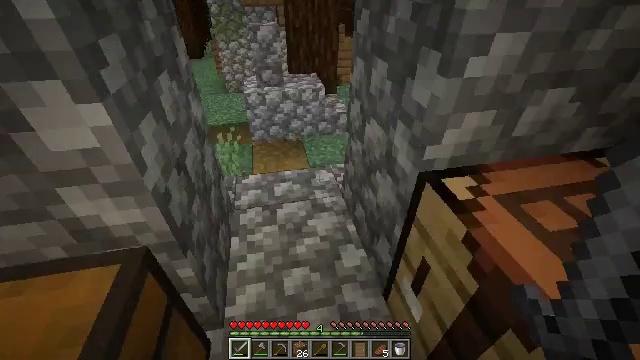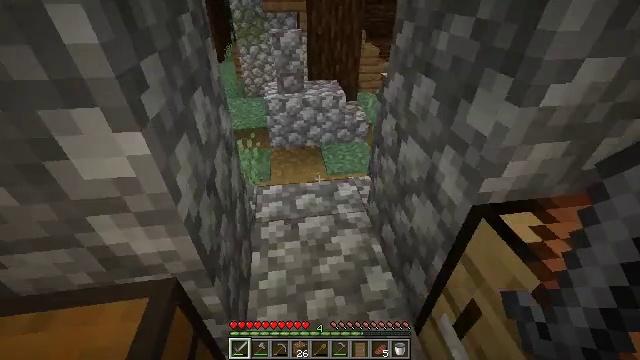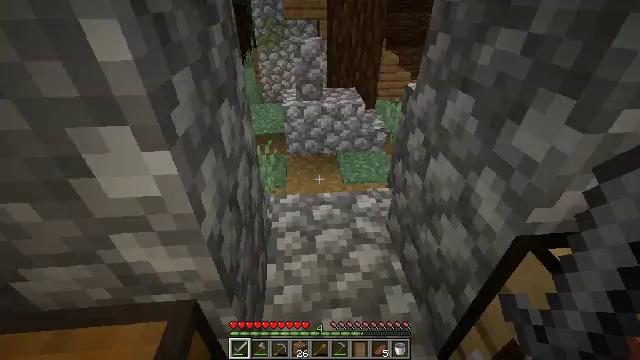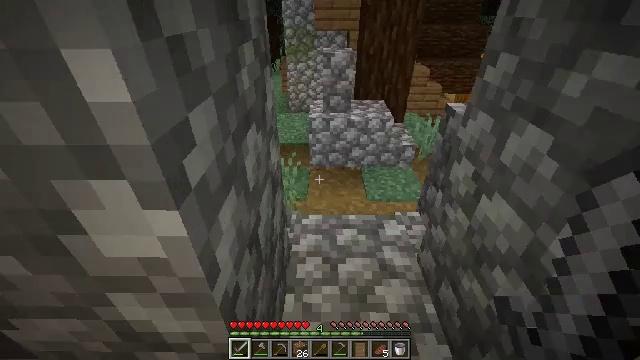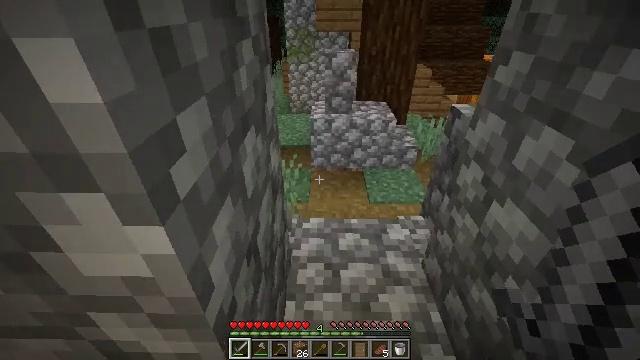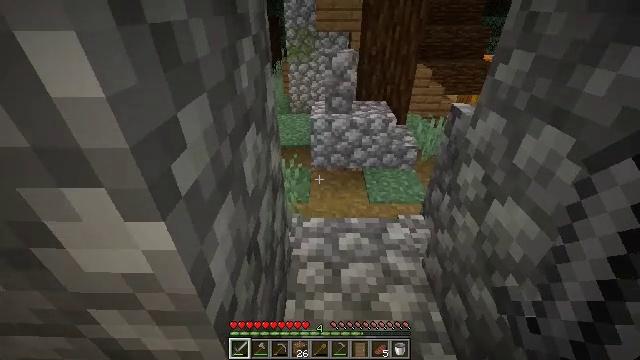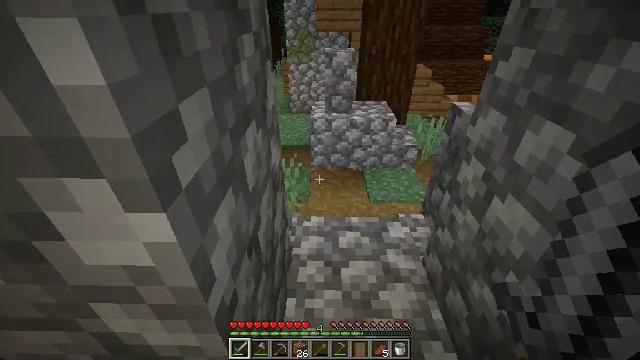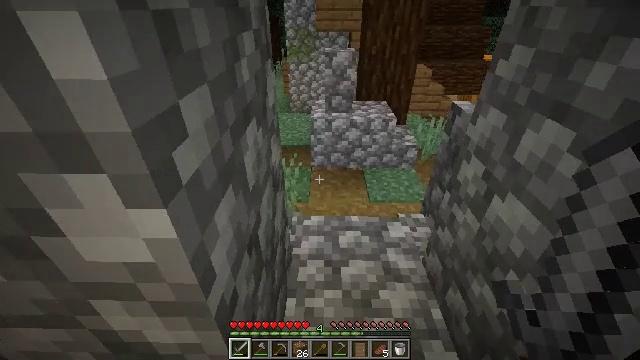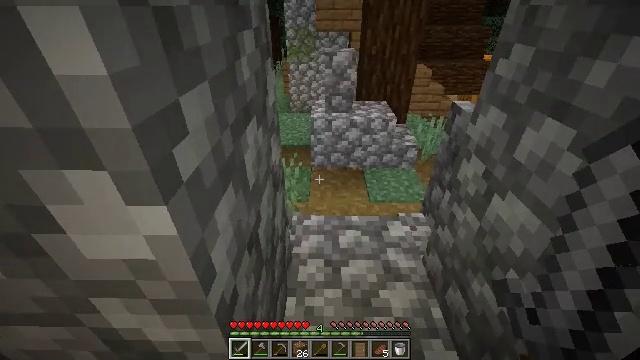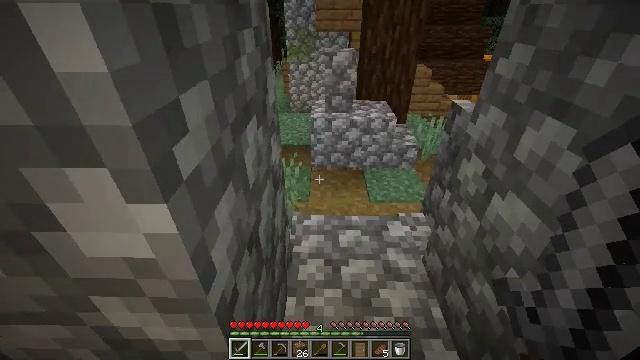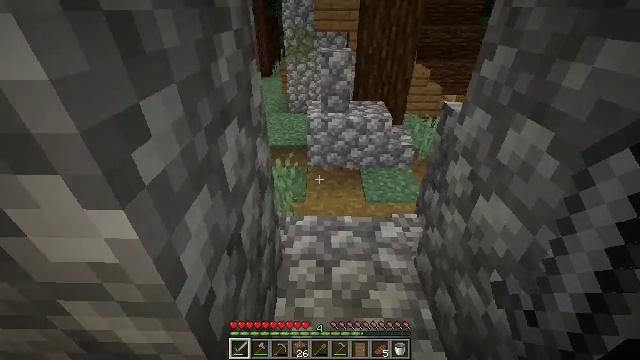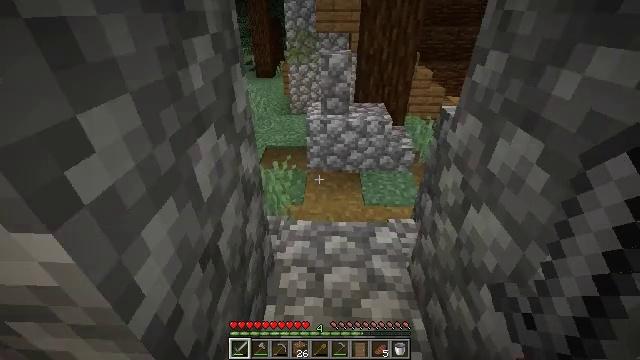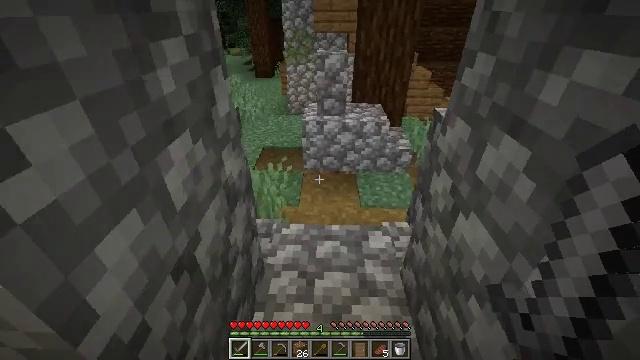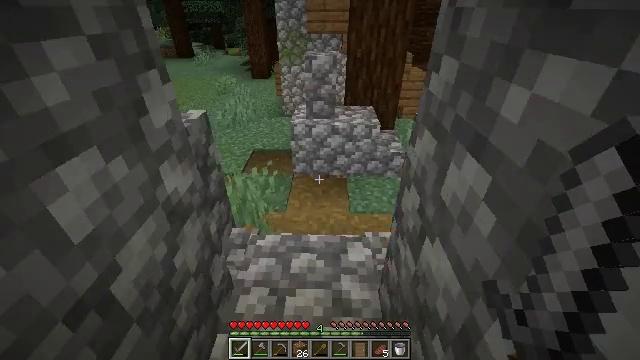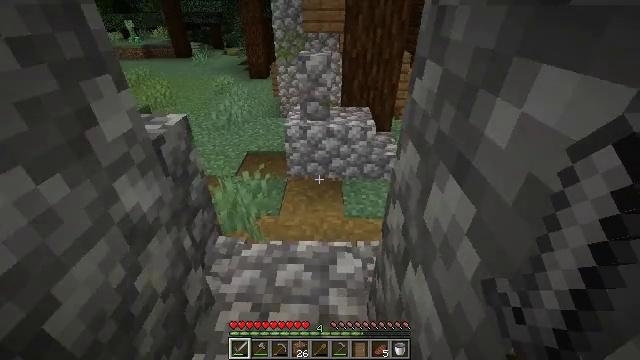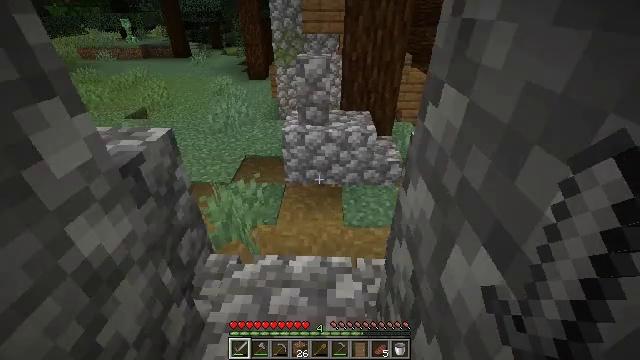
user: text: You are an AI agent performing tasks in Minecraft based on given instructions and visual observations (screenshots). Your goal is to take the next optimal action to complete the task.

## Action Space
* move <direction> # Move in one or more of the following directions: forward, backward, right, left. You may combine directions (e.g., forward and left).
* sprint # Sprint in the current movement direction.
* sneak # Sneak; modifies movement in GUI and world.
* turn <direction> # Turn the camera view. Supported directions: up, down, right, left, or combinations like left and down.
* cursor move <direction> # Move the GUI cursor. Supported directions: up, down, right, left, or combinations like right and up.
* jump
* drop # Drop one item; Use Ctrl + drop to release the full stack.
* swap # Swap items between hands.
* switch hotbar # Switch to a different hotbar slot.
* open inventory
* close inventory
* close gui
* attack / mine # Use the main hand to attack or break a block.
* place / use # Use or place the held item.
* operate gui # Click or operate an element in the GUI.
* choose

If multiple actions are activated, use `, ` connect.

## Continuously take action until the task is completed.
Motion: motion action
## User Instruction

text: Reclaim the spruce door from a structure.
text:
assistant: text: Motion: move forward and move left, turn left
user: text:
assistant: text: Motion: move forward and move left, turn left and up
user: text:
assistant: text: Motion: move forward and move left, turn left and up
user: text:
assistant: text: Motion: move forward
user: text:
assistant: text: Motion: move forward
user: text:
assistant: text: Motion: move forward
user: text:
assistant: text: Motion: move forward
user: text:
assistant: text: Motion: move forward
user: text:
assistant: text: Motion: move forward
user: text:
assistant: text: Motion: move forward and move right
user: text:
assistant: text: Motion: move forward and move right
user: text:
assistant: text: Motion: move forward and move right
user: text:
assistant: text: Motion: move forward and move right
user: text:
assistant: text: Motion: move forward and move right
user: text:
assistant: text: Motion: move forward and move right
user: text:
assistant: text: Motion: move forward
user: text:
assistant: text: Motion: move forward, turn left
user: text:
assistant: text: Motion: move forward
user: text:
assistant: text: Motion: move forward
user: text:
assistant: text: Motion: move forward, turn left
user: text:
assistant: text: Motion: move forward, turn left
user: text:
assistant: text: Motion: move forward, turn left
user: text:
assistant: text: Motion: turn left
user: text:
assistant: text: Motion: turn left
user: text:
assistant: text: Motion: turn left and up
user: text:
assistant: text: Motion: move right, turn left and up
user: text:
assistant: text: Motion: move right, turn left
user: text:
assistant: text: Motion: move right, turn left
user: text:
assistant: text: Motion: move forward and move right, turn left
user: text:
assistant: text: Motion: move forward and move right, turn left and up